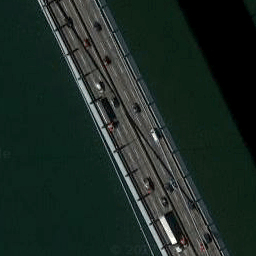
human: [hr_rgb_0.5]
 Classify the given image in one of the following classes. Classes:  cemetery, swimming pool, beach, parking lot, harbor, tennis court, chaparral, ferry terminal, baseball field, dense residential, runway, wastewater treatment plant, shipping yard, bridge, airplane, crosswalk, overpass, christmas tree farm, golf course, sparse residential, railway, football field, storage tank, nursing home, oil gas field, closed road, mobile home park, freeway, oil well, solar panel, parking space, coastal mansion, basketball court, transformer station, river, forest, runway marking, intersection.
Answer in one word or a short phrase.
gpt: bridge